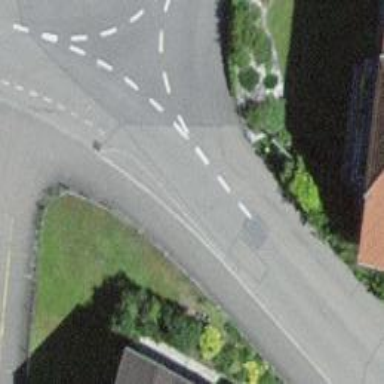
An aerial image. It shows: Residential road with asphalt surface and sidewalk on the left side.